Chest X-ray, PA view. Patient: 22 years old, sex F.
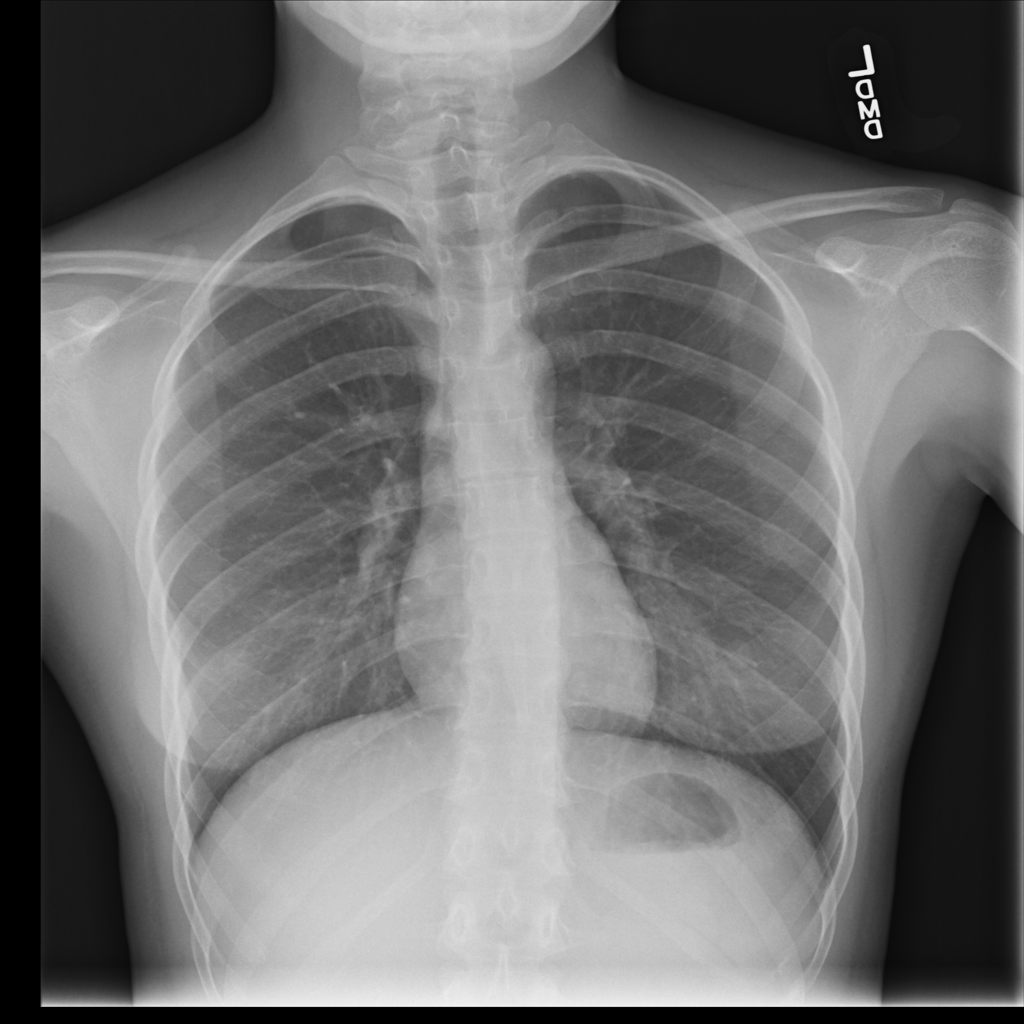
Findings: No Finding